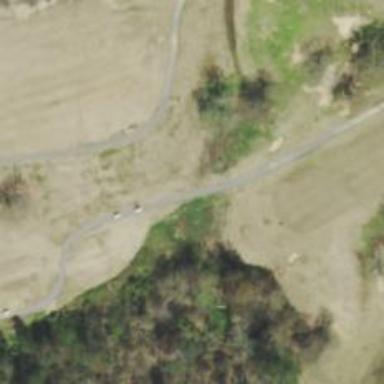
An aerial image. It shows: Pathway for golf carts.